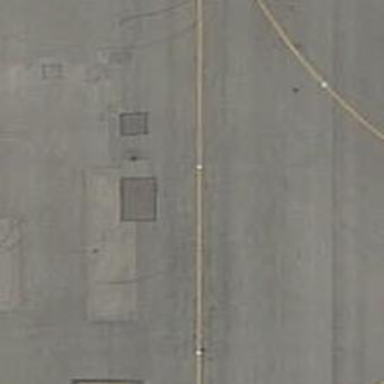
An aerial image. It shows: View of taxiway at the airport.